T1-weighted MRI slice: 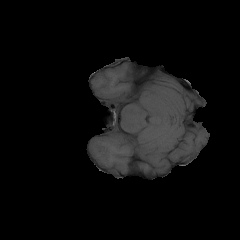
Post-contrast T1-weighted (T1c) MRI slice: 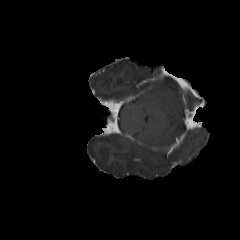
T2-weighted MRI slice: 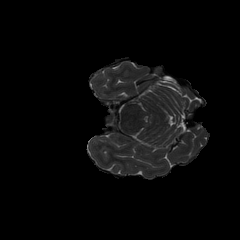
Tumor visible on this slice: no